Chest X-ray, PA view. Patient: 13 years old, sex F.
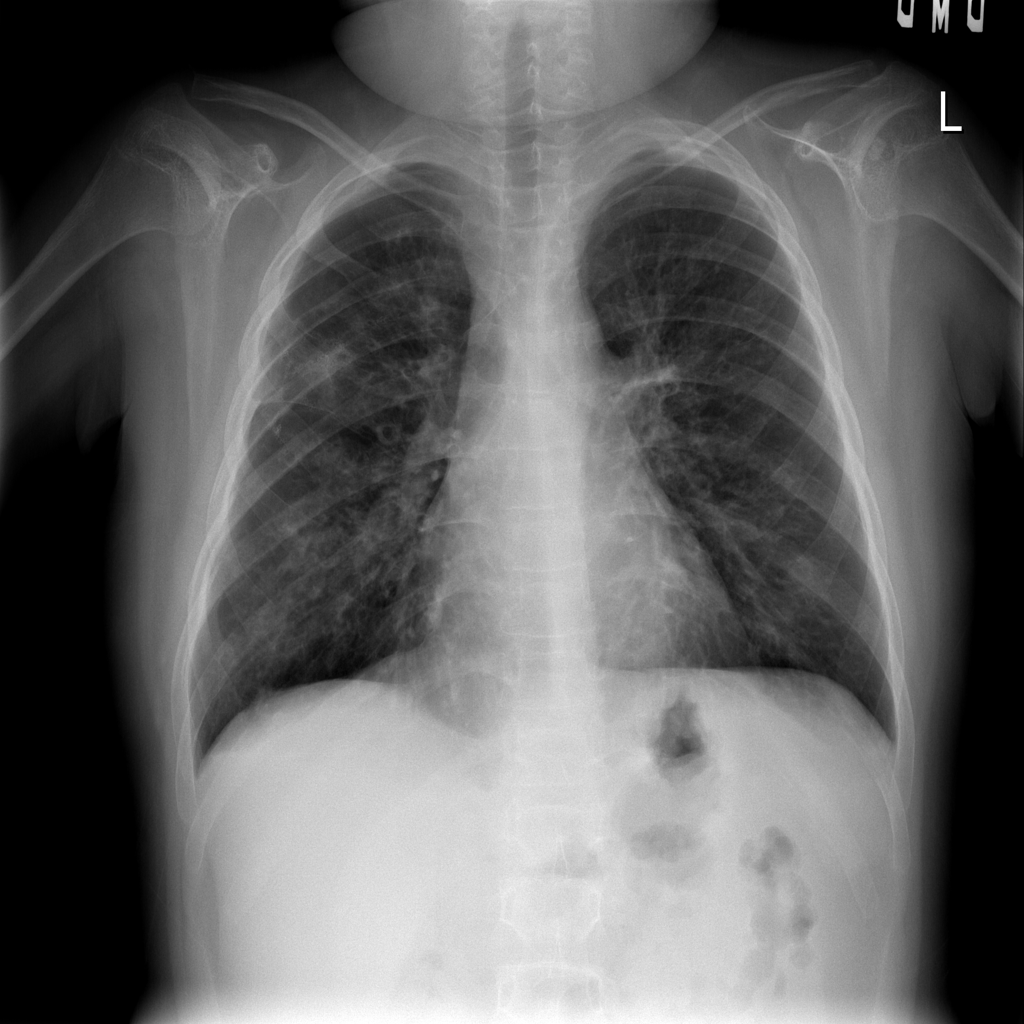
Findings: No Finding